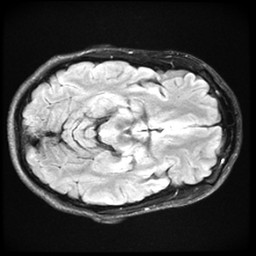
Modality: FLAIR
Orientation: axial
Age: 35
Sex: male
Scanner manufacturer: ge
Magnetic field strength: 3 T
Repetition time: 11 s
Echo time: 0.1497 s